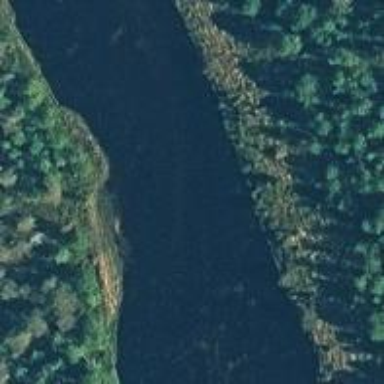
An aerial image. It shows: Rapids in the waterway.